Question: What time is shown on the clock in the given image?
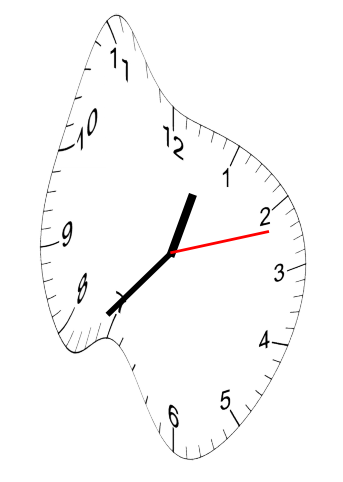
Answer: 12:37:12